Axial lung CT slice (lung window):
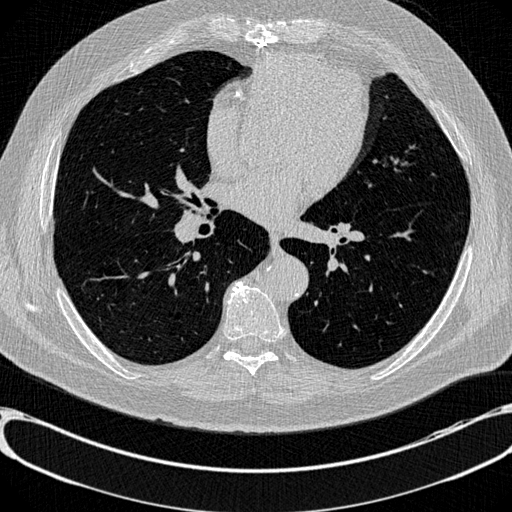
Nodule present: no